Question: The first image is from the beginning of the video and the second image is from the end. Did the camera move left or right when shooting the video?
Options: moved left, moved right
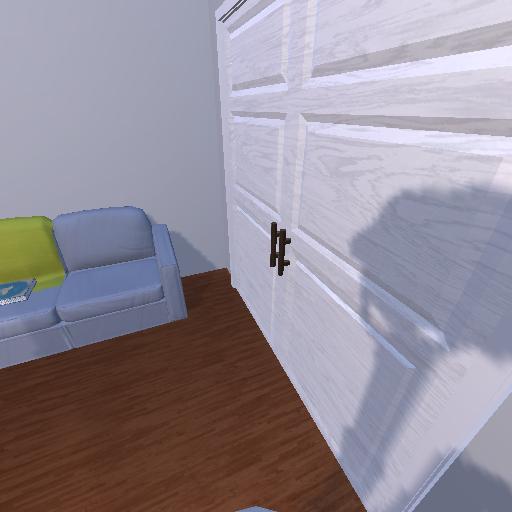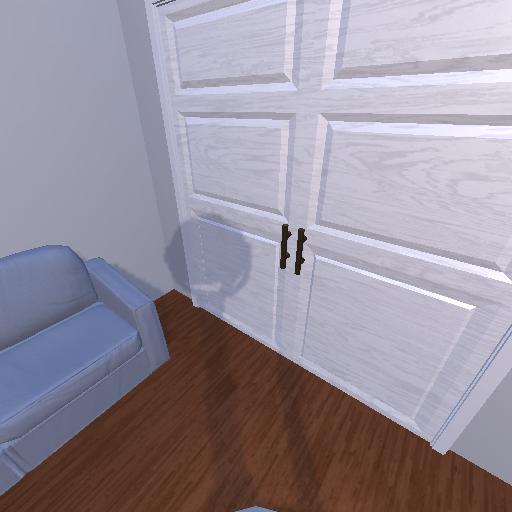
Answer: moved left